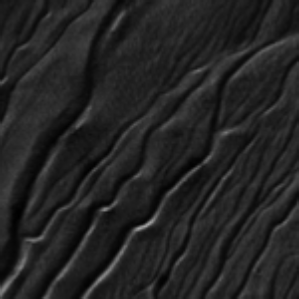
Label: frost